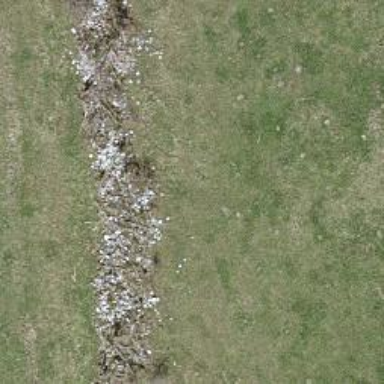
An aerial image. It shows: Hedge acting as barrier.